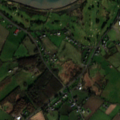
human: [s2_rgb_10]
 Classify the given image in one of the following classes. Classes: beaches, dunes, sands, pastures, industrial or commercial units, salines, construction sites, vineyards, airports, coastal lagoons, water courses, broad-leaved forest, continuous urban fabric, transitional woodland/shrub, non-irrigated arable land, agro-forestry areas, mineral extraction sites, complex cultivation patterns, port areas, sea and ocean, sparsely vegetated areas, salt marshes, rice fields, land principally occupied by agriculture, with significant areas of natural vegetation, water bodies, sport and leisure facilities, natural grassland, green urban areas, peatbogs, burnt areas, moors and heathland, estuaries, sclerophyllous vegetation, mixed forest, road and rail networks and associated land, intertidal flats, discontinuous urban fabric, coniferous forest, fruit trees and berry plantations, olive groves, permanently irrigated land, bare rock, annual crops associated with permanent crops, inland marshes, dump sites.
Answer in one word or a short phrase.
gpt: industrial or commercial units, sport and leisure facilities, non-irrigated arable land, pastures, intertidal flats